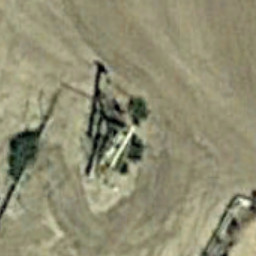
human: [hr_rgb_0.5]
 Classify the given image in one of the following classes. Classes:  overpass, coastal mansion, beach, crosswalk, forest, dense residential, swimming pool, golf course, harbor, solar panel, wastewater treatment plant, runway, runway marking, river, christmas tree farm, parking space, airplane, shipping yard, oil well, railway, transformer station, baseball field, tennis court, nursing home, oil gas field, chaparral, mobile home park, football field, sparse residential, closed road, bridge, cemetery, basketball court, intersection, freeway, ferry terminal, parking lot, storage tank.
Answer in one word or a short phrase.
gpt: oil well